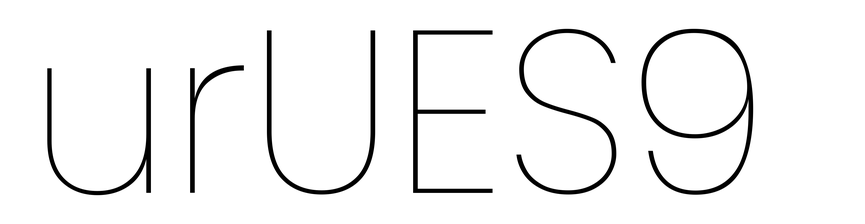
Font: Poppins-Thin